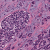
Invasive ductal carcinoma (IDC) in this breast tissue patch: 1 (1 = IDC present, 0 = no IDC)